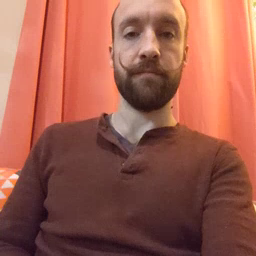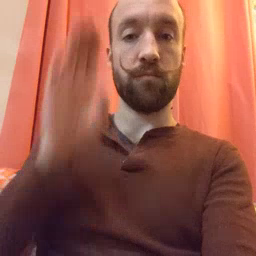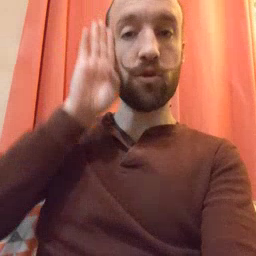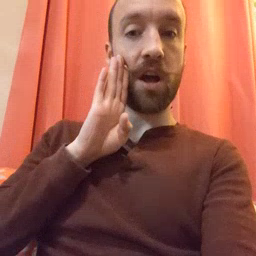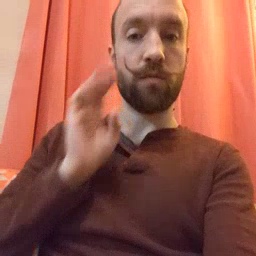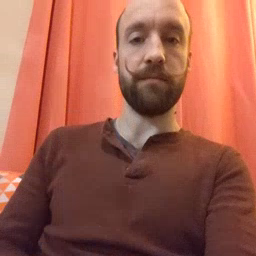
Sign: brown